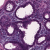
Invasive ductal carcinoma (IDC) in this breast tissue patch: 0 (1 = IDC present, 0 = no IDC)